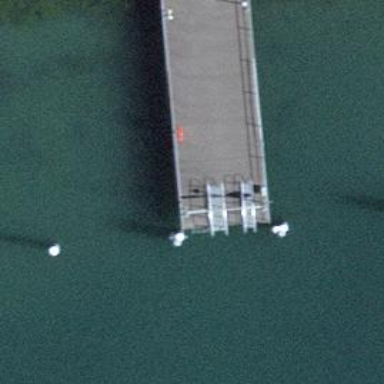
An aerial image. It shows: Man-made pier.